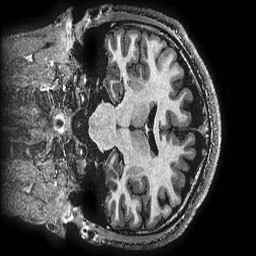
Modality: T1w
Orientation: coronal
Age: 28
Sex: male
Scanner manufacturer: ge
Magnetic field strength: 3 T
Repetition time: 0.007616 s
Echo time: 0.003468 s